Field crop: maize
Growth stage: 2
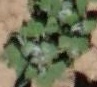
Species: chenopodium